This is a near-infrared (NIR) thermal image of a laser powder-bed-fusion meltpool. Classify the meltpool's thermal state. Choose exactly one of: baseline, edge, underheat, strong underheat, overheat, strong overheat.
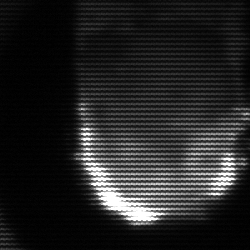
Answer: baseline